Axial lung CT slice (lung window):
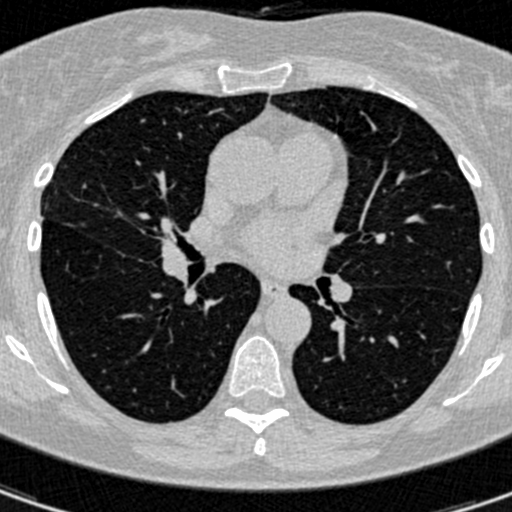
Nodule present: no